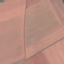
Label: AnnualCrop